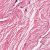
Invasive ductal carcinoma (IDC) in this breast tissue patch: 0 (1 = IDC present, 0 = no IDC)